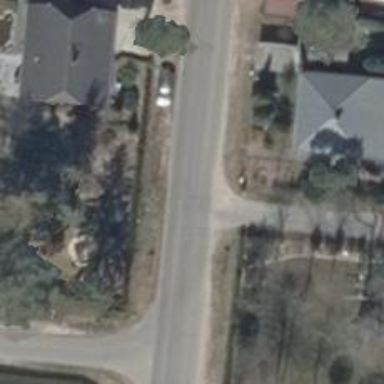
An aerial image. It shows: Residential road with asphalt surface.